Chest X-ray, AP view. Patient: 71 years old, sex M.
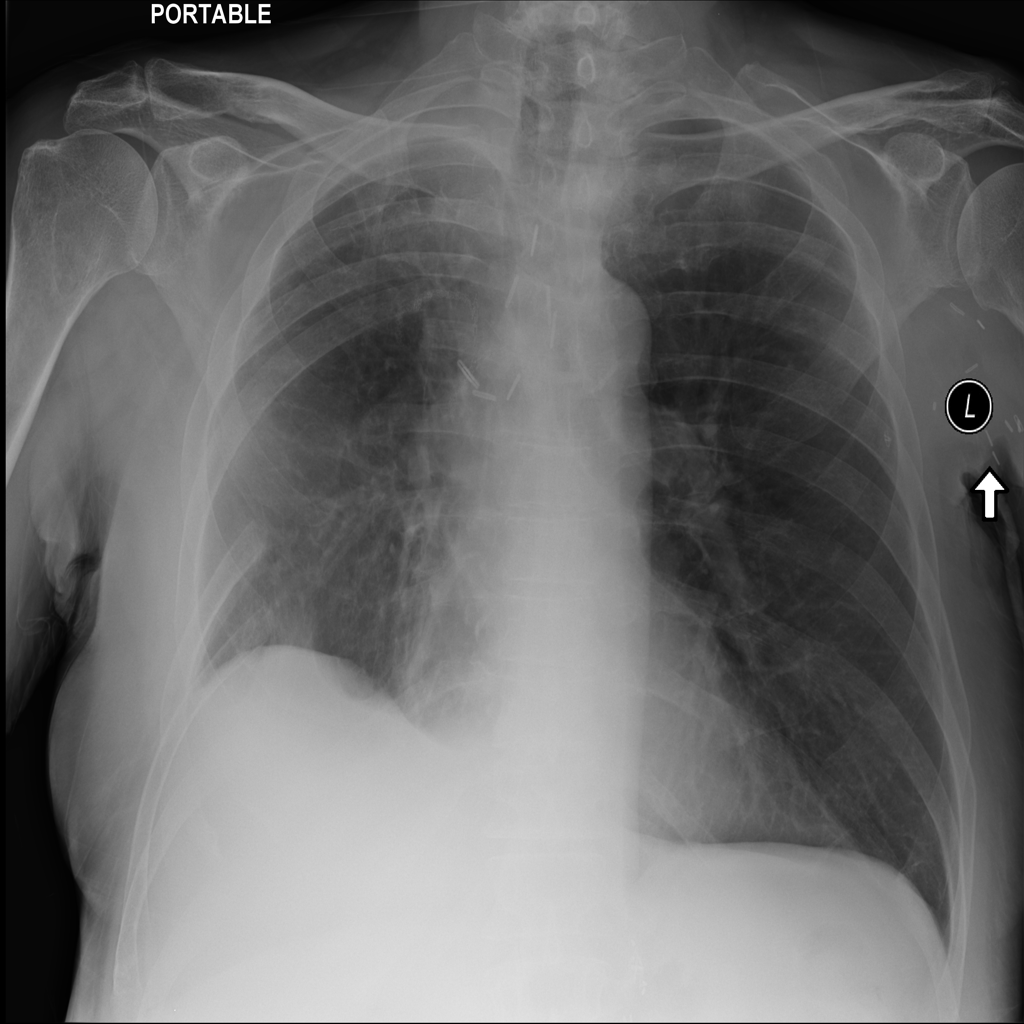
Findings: No Finding